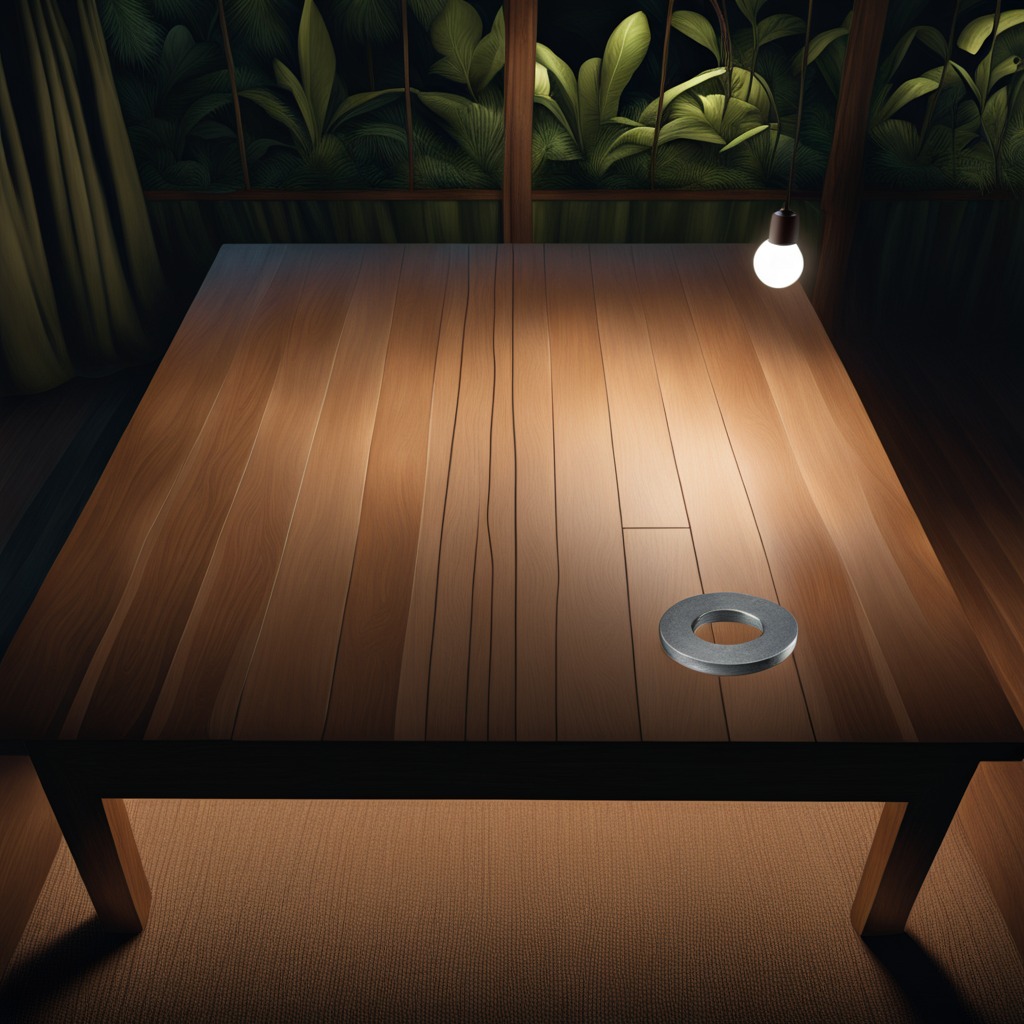
A flat metal washer lies on a wooden table inside a jungle field workshop tent at night.